Question: I'm very surprised after seeing that I actually have to Instantiate an Interface to use the Word Interoop in C#.
'''
Microsoft.Office.Interop.Word.Application word = new Microsoft.Office.Interop.Word.Application();
'''
The 'Microsoft.Office.Interop.Word.Application' according to what its XML documentation says is an interface:

How is it possible, has visual studio confused it with something else? Or what allows this interface to be instantiated?
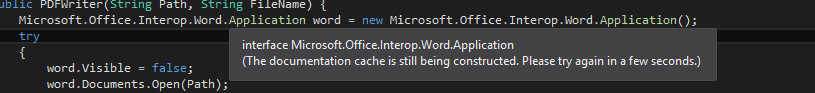
Answer: It's because it's a COM interface. COM interfaces - and COM interfaces - can be instantiated directly. The runtime will create an instance of the type behind the scenes. Personally I think it's a bit ugly (and I can't any references to it in the C# spec) but there we go.
You can actually this so that the C# compiler will believe your interface is a COM type without getting COM involved properly... see <URL> for details.